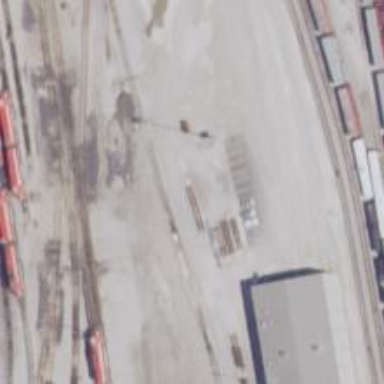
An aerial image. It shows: Abandoned railway yard is depicted.